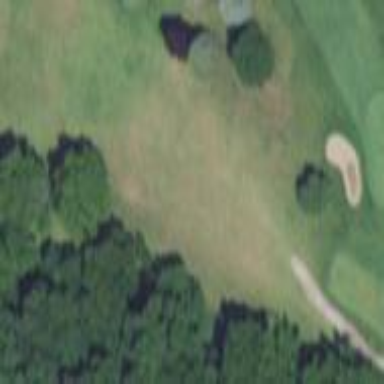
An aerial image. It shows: Rough area on grassy golf course.